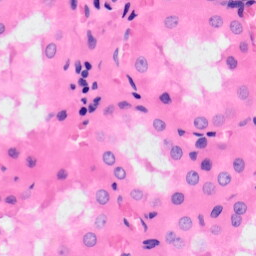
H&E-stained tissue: Kidney